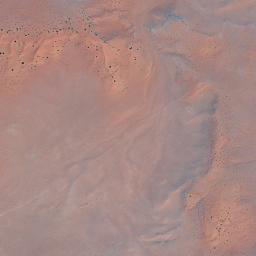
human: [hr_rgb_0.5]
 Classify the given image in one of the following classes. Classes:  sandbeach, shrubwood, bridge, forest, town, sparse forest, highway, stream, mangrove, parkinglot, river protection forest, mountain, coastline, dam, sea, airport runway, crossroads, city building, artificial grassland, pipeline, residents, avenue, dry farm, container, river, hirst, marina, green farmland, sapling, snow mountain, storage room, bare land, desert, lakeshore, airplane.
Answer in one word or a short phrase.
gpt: desert